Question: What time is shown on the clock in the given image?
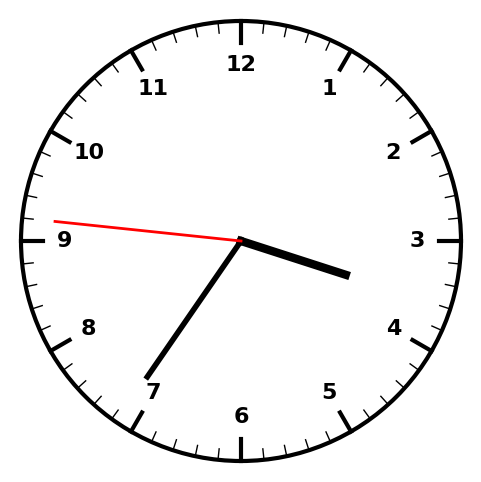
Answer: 03:35:46